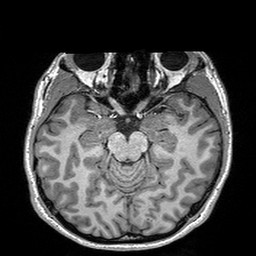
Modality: T1w
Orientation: coronal
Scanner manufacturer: siemens
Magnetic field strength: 3 T
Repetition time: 2.3 s